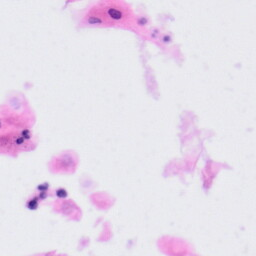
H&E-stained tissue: Tonsil